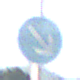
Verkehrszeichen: VorgeschriebeneVorbeifahrtRechts
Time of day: SunriseSunset
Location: Outdoor (Nature)
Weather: Clear
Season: NotSpecified
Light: Natural